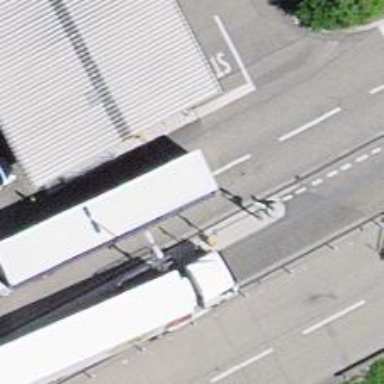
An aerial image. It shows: Lift gate barrier.